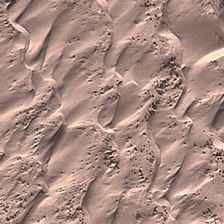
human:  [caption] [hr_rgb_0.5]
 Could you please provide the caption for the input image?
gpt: some ripples are in a piece of yellow desert .

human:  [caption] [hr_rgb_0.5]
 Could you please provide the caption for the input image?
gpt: some ripples are in a piece of yellow desert .

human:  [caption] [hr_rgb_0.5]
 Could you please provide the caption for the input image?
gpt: some ripples are in a piece of yellow desert .

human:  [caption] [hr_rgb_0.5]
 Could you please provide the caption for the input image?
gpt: some ripples are in a piece of yellow desert .

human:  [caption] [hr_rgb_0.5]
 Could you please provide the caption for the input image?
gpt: some ripples are in a piece of yellow desert .